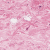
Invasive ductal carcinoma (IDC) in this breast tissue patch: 0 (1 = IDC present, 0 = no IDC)